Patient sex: M
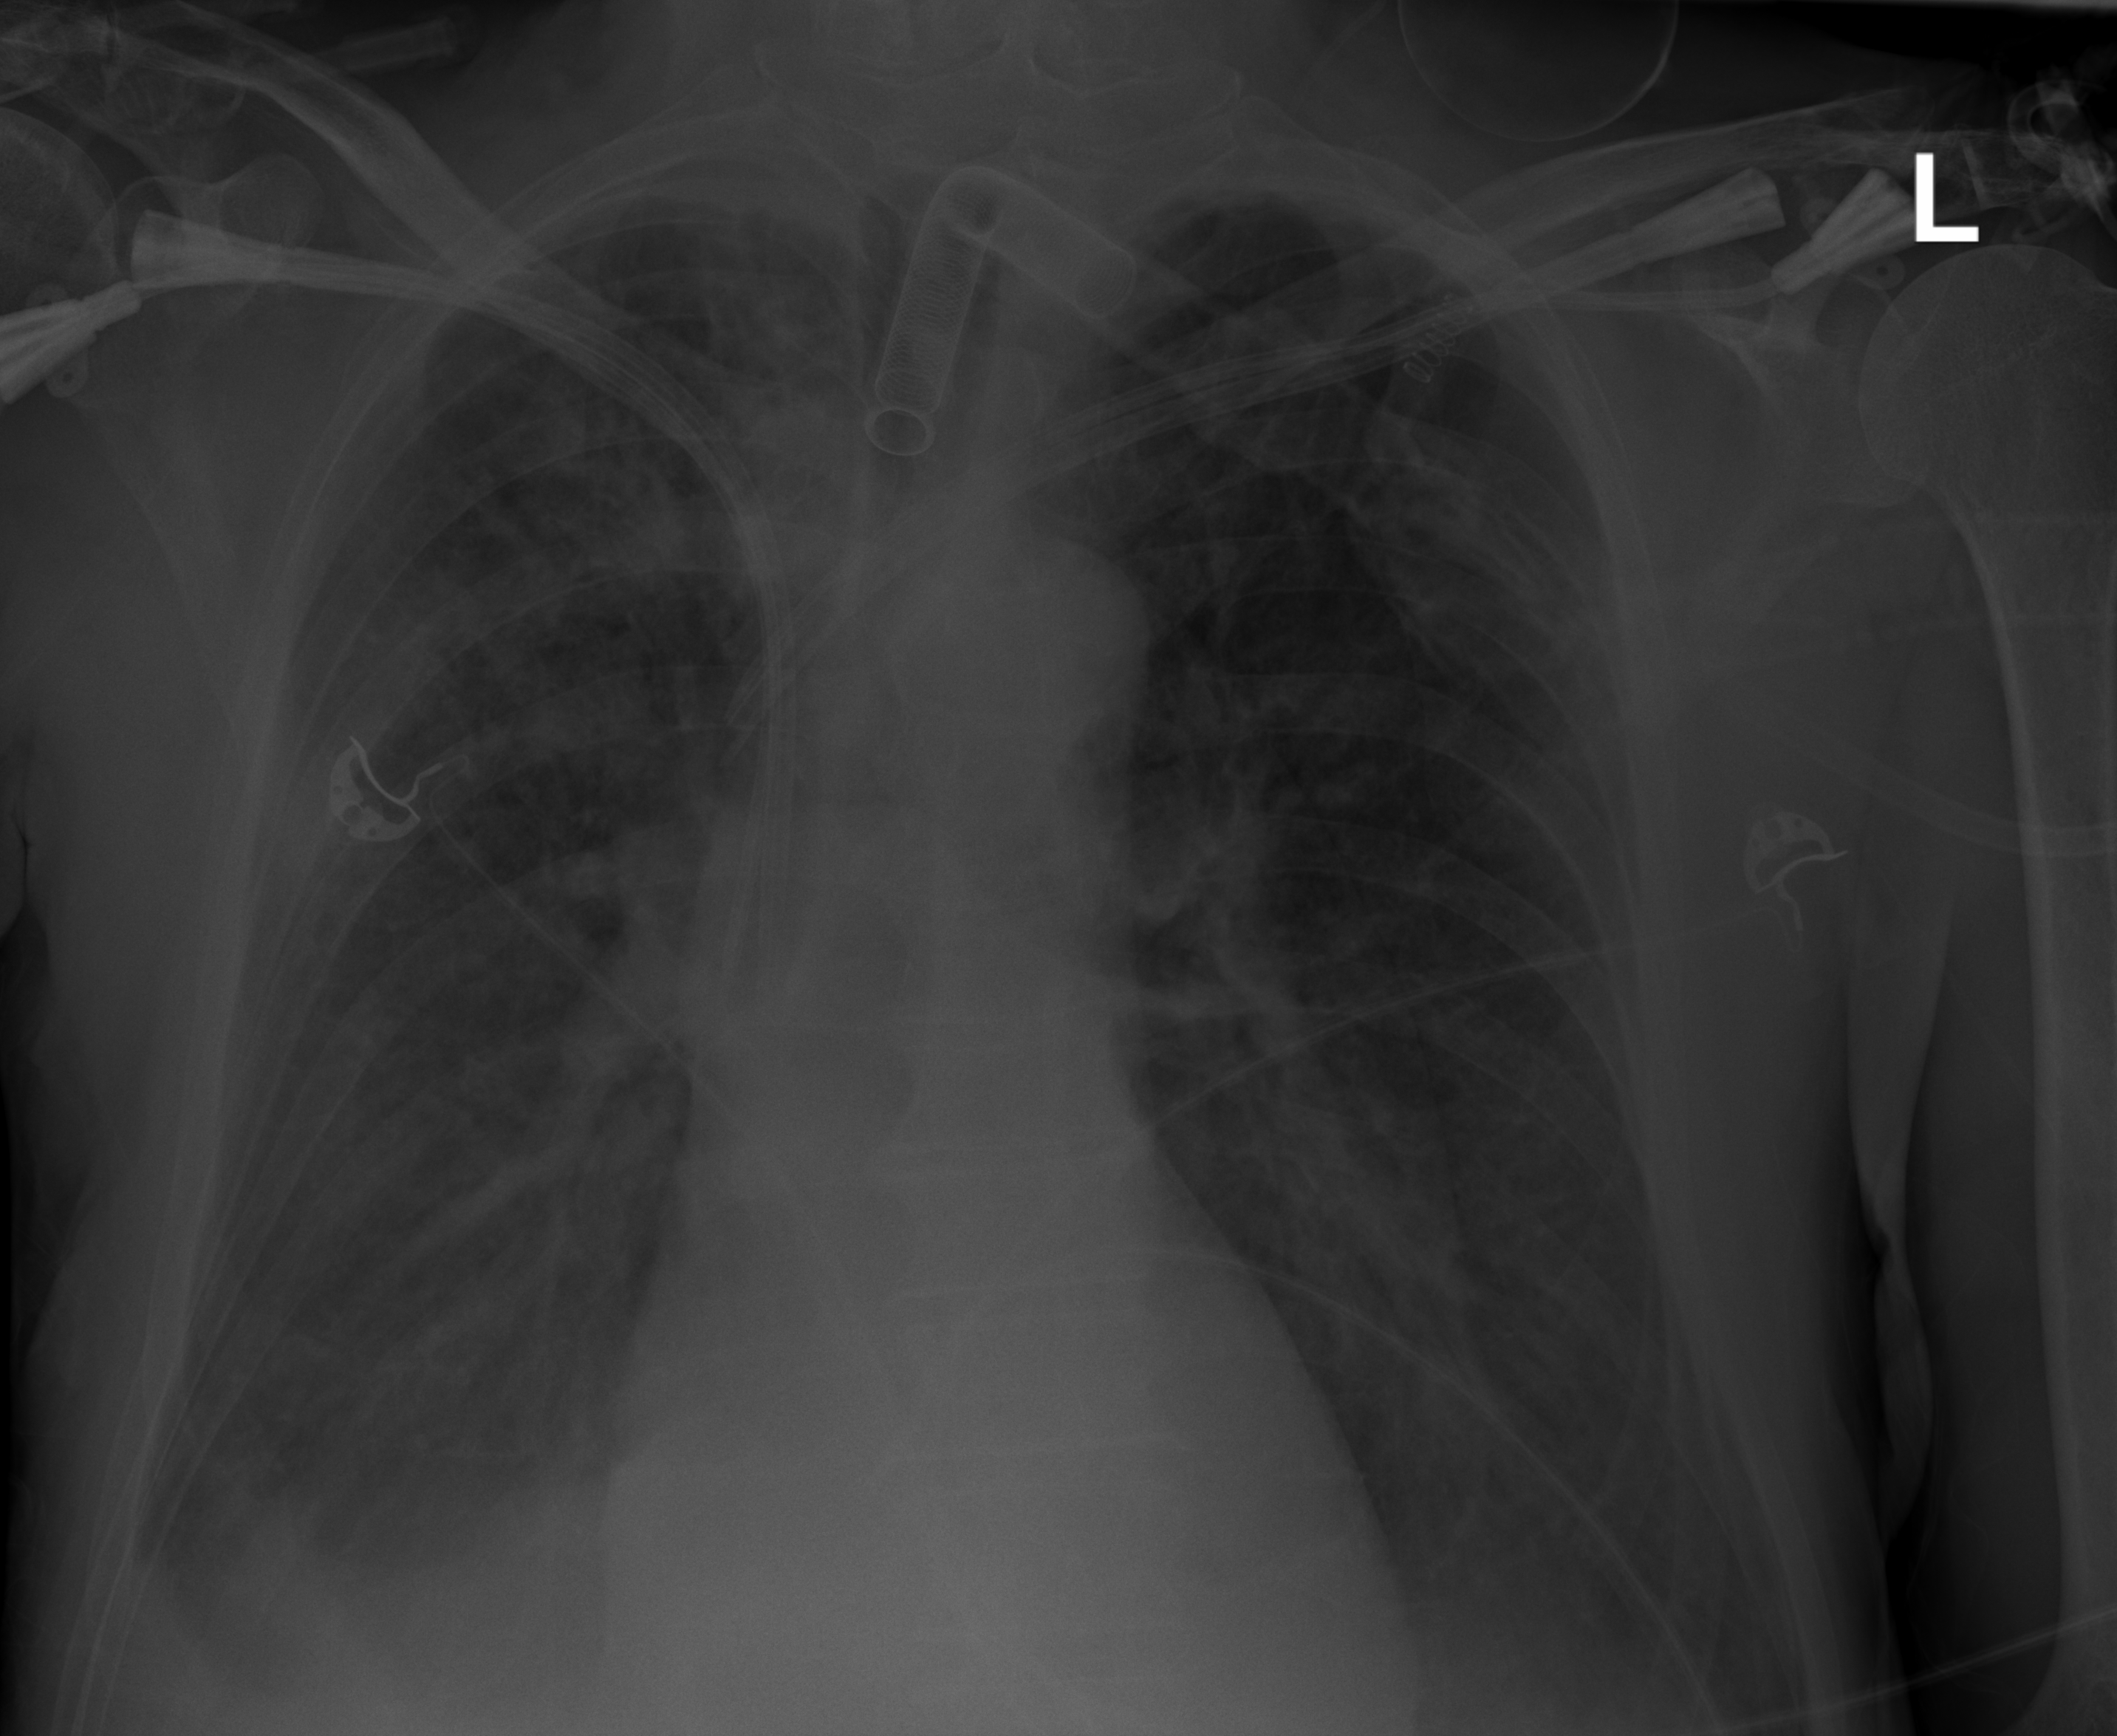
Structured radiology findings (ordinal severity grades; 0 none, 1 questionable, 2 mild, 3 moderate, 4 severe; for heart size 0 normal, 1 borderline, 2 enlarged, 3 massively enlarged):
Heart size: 0
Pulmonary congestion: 2
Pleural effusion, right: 2
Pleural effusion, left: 2
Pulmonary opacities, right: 3
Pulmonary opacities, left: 2
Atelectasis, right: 2
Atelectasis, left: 2